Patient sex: M
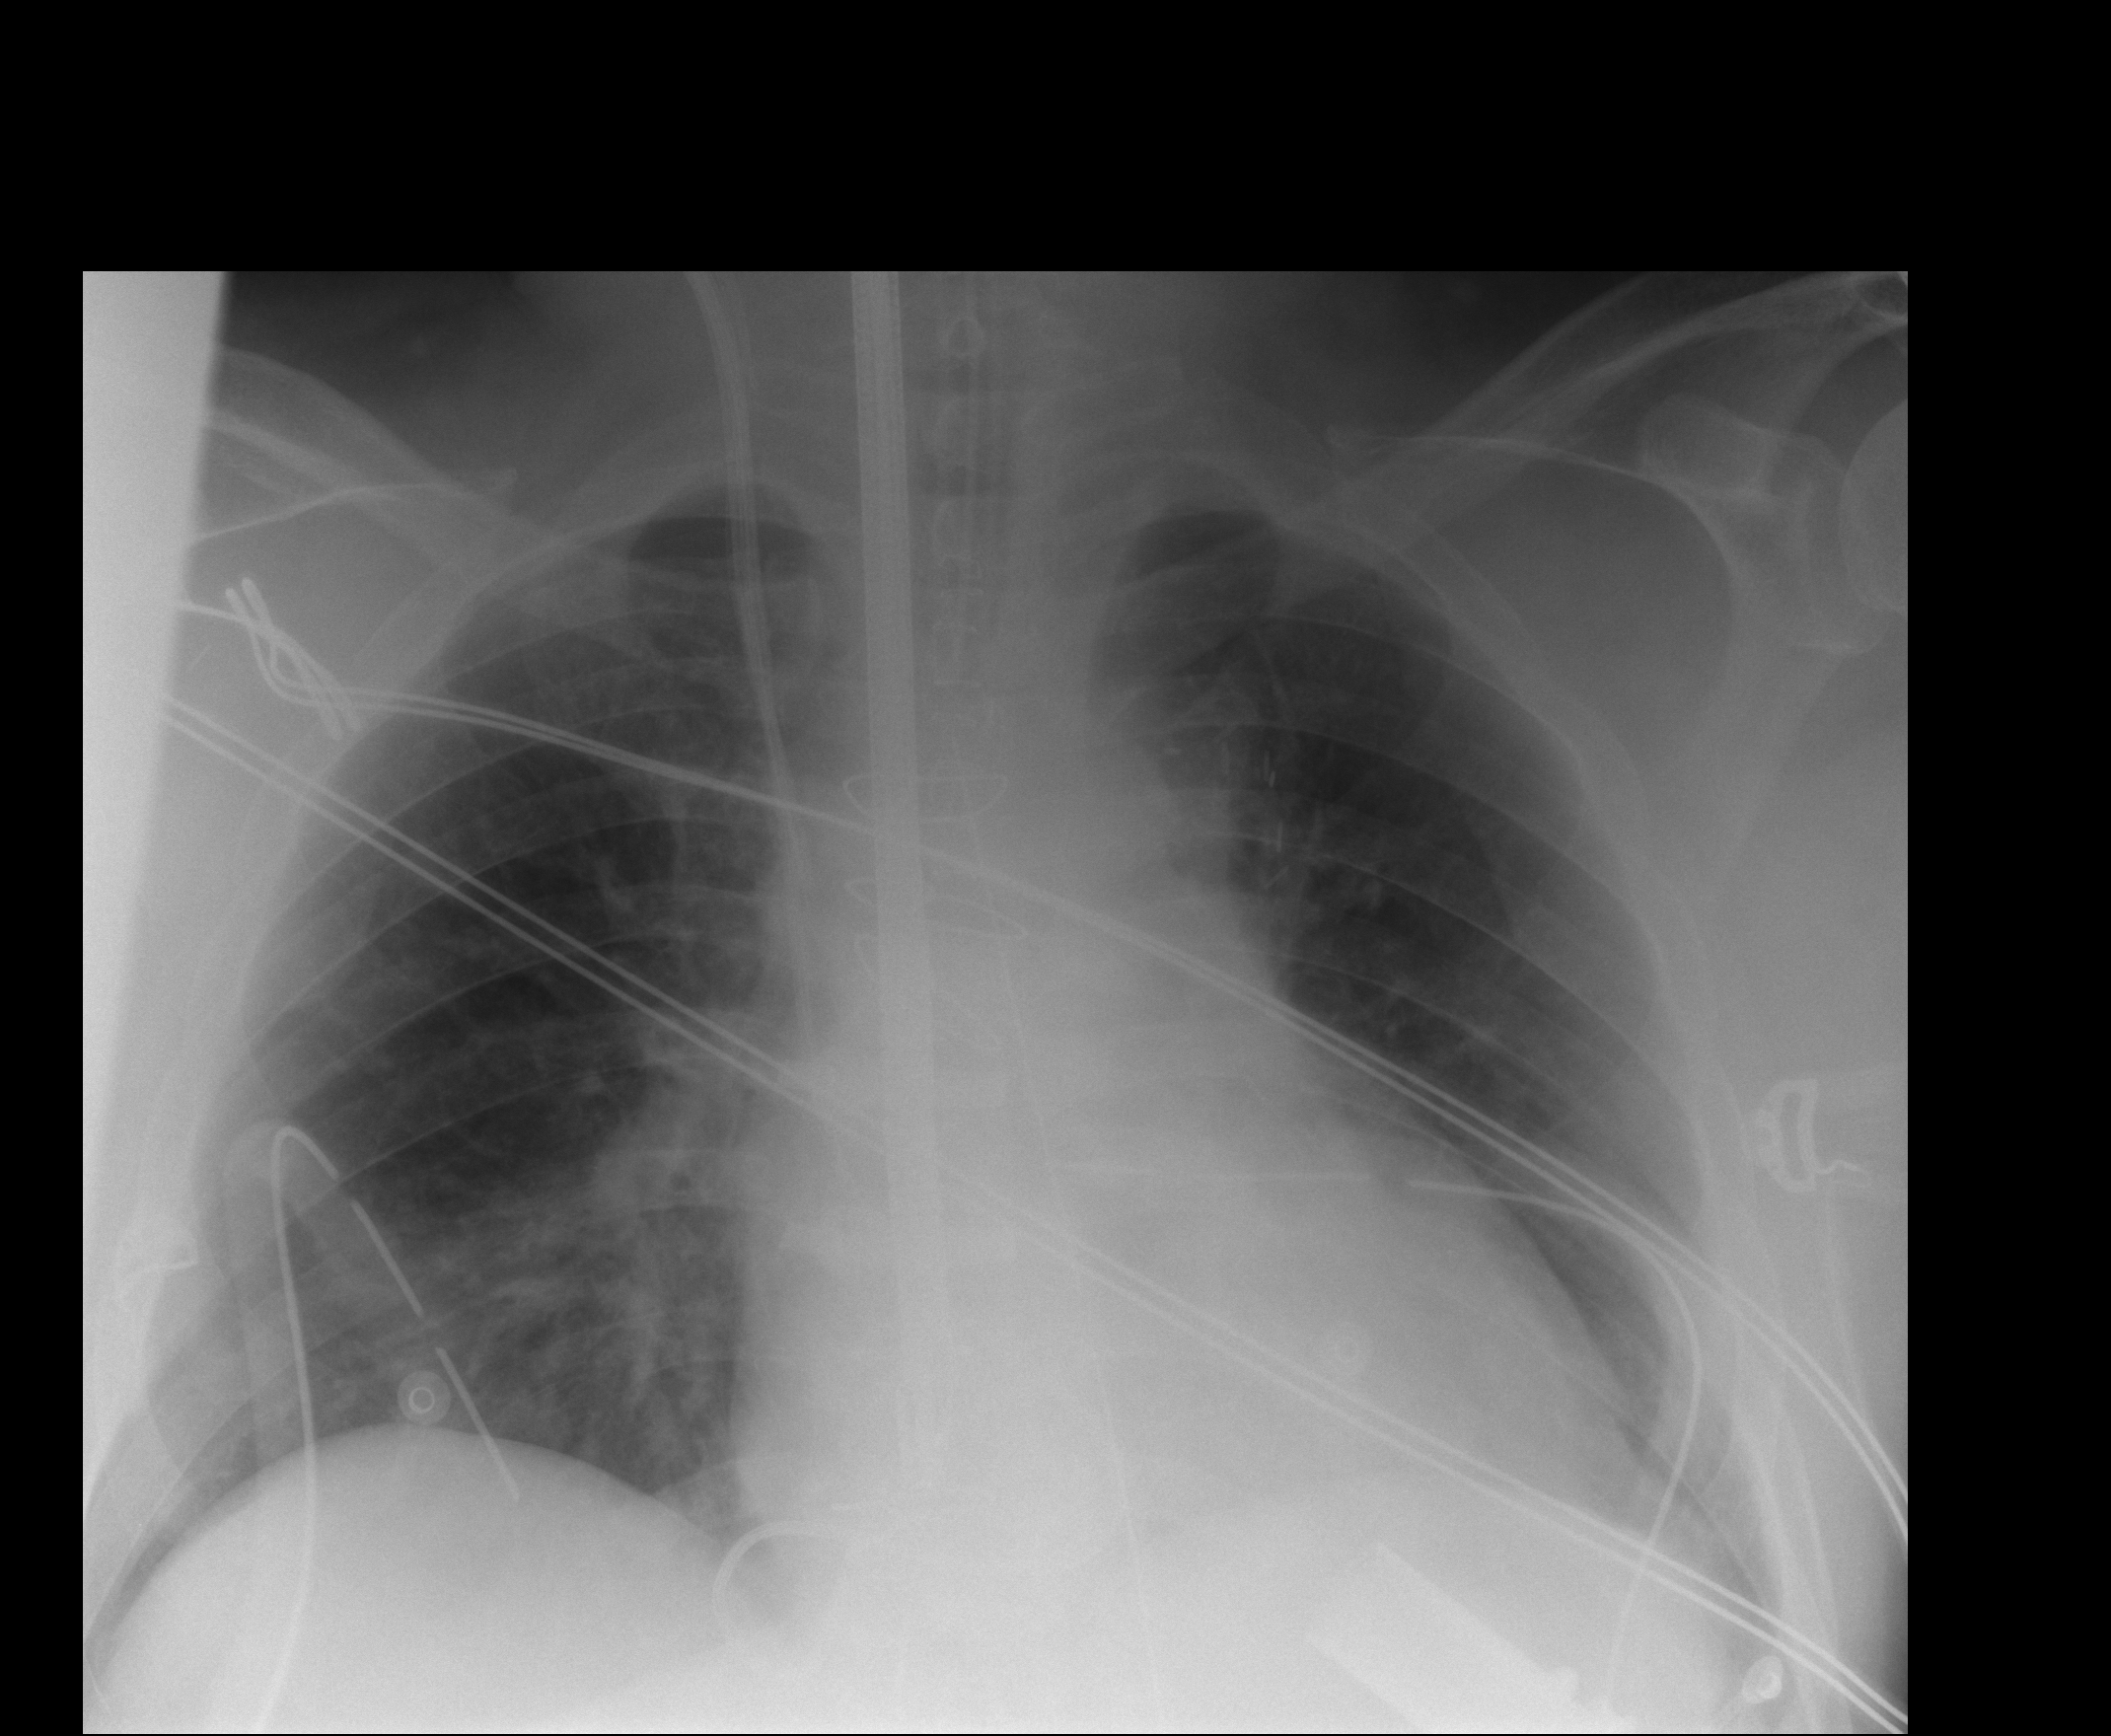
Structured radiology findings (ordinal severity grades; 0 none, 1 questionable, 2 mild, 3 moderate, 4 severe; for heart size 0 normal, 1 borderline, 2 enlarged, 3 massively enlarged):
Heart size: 2
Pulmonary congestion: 2
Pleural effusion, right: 0
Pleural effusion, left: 0
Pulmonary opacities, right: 0
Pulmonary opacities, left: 0
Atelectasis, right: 1
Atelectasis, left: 1